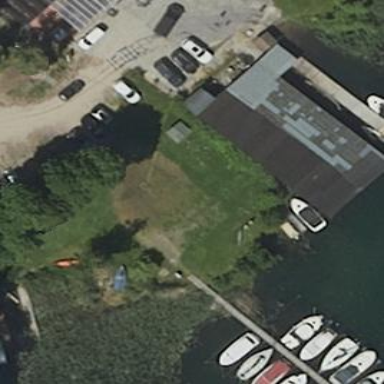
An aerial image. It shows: Shed building.